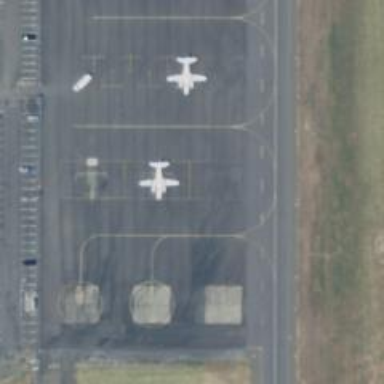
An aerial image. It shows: Image of taxiway at airport.